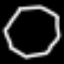
Label: octagon